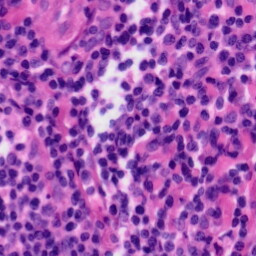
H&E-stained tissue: Tonsil